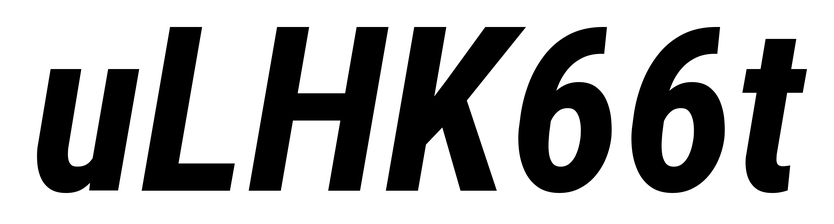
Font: Roboto-Italic_Condensed_Bold_Italic